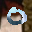
Label: 0